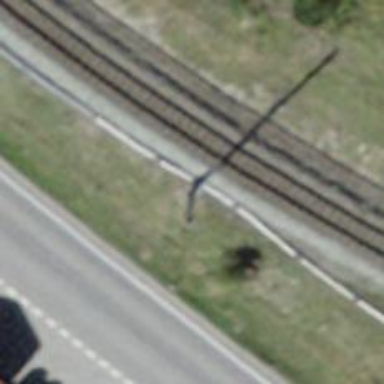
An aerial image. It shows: Power pole.